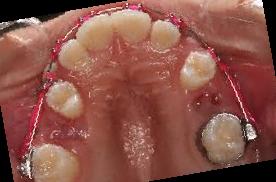
Condition: hypodontia